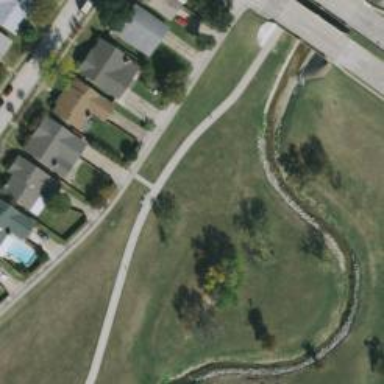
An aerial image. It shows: Disc golf hole.